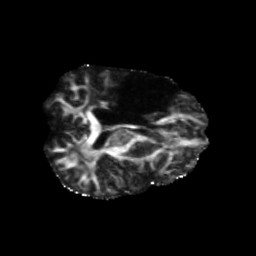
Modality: FA
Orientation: axial
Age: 46
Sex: female
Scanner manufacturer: siemens
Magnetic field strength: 3 T
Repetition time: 5.47 s
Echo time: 0.0854 s